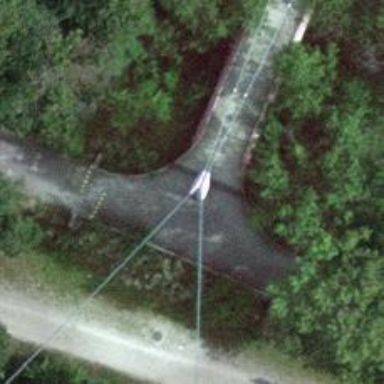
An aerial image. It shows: Cycle barrier.